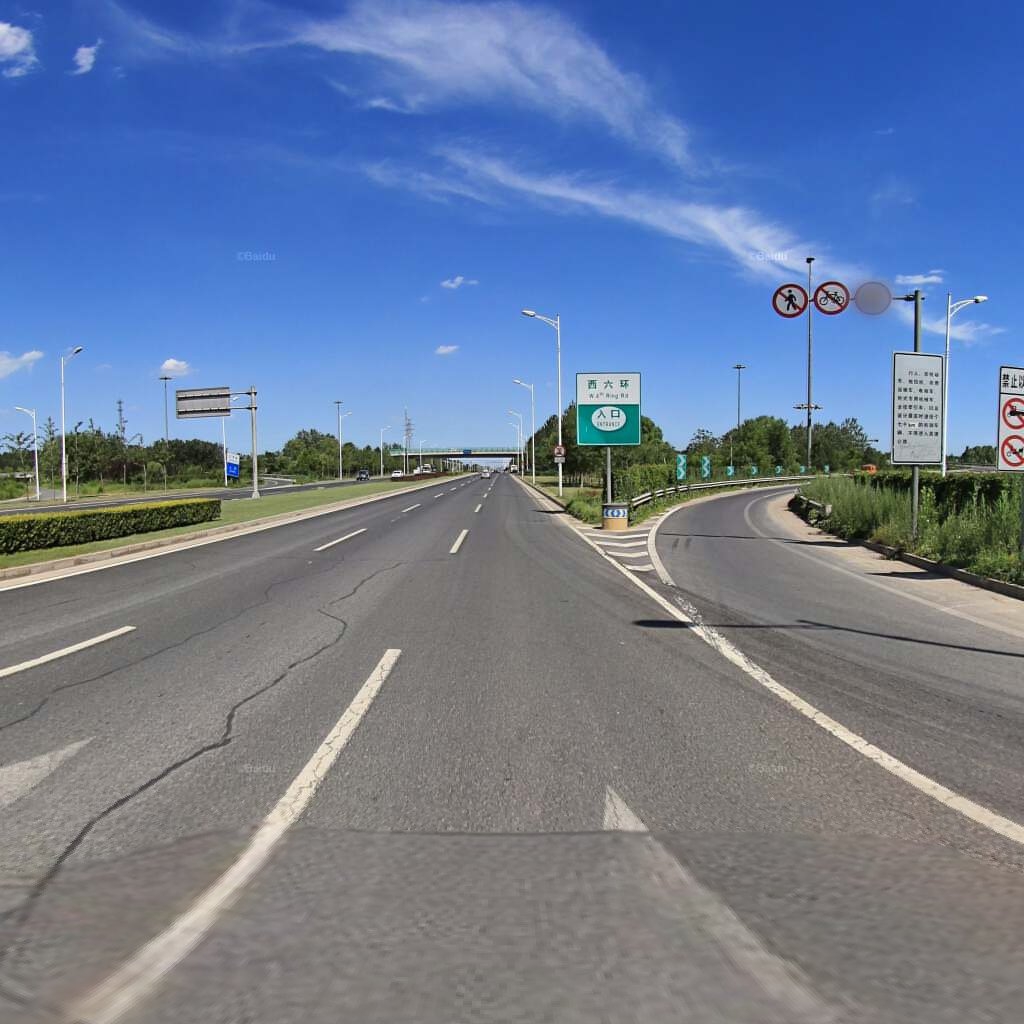
Region: Haidian
Road damage annotations: longitudinal patch, longitudinal patch